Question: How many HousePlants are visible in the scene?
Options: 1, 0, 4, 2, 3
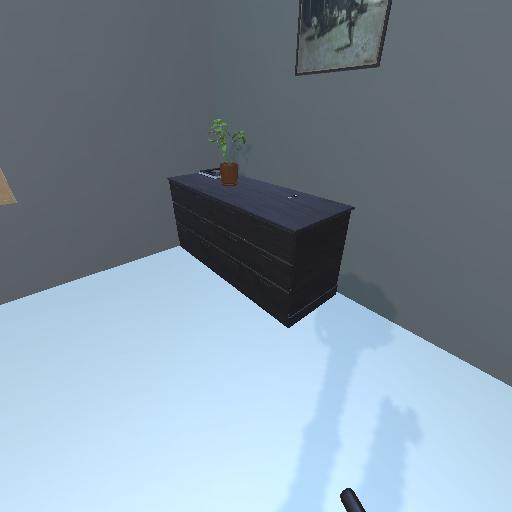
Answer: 1